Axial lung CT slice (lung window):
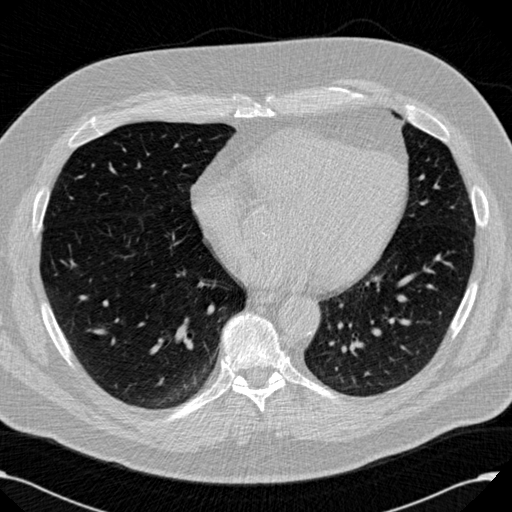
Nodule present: no